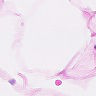
Metastatic tissue present: no